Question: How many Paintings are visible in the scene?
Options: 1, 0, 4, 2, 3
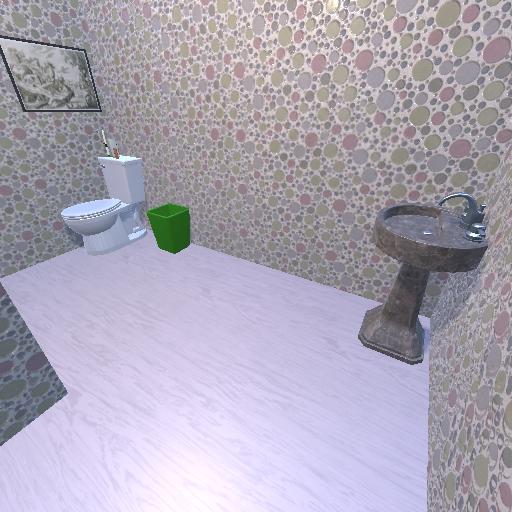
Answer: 1